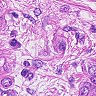
Metastatic tissue present: yes